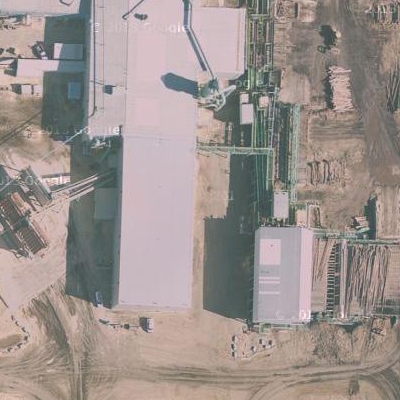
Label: cIndustry